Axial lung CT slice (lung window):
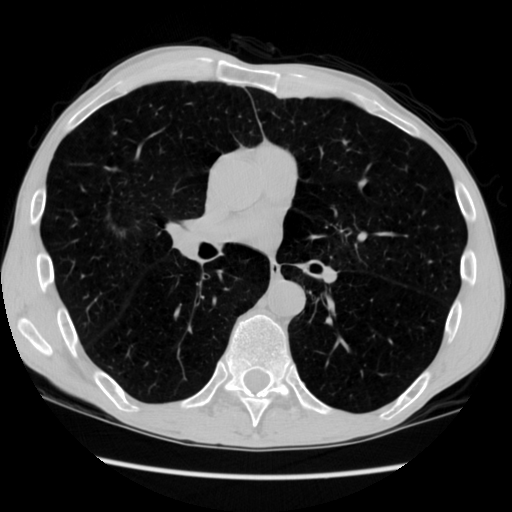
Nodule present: no